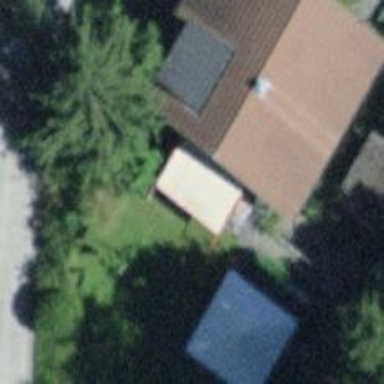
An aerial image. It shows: Residential building.